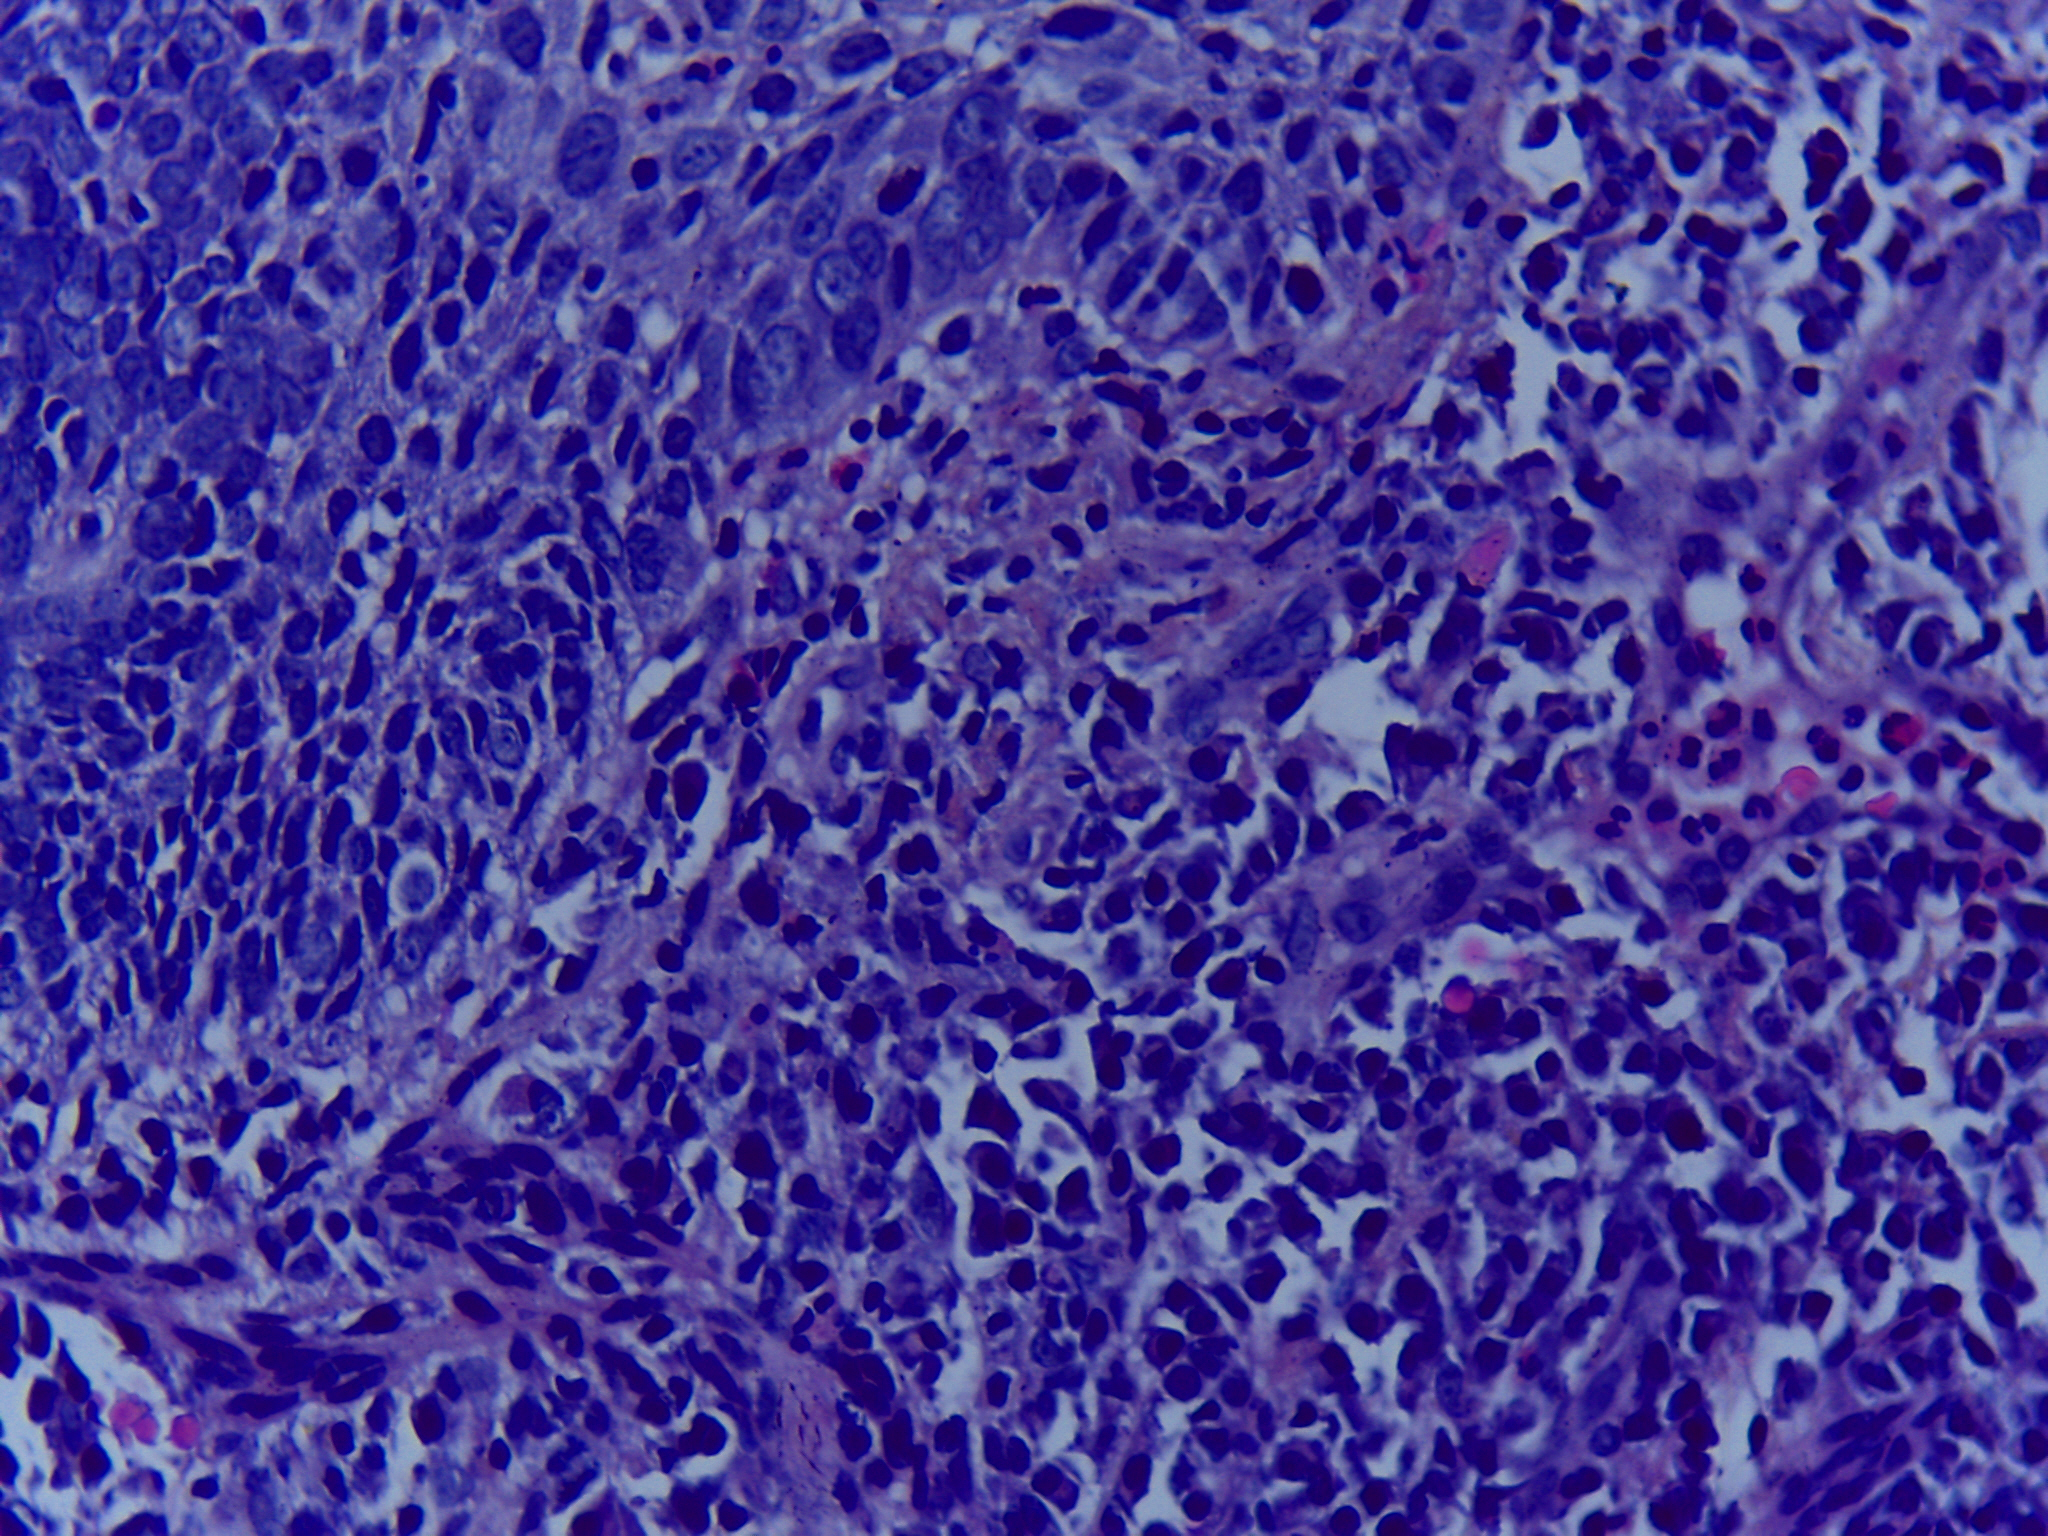
Diagnosis: OSCC